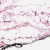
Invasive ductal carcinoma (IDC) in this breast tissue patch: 0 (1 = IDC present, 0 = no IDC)